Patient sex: F
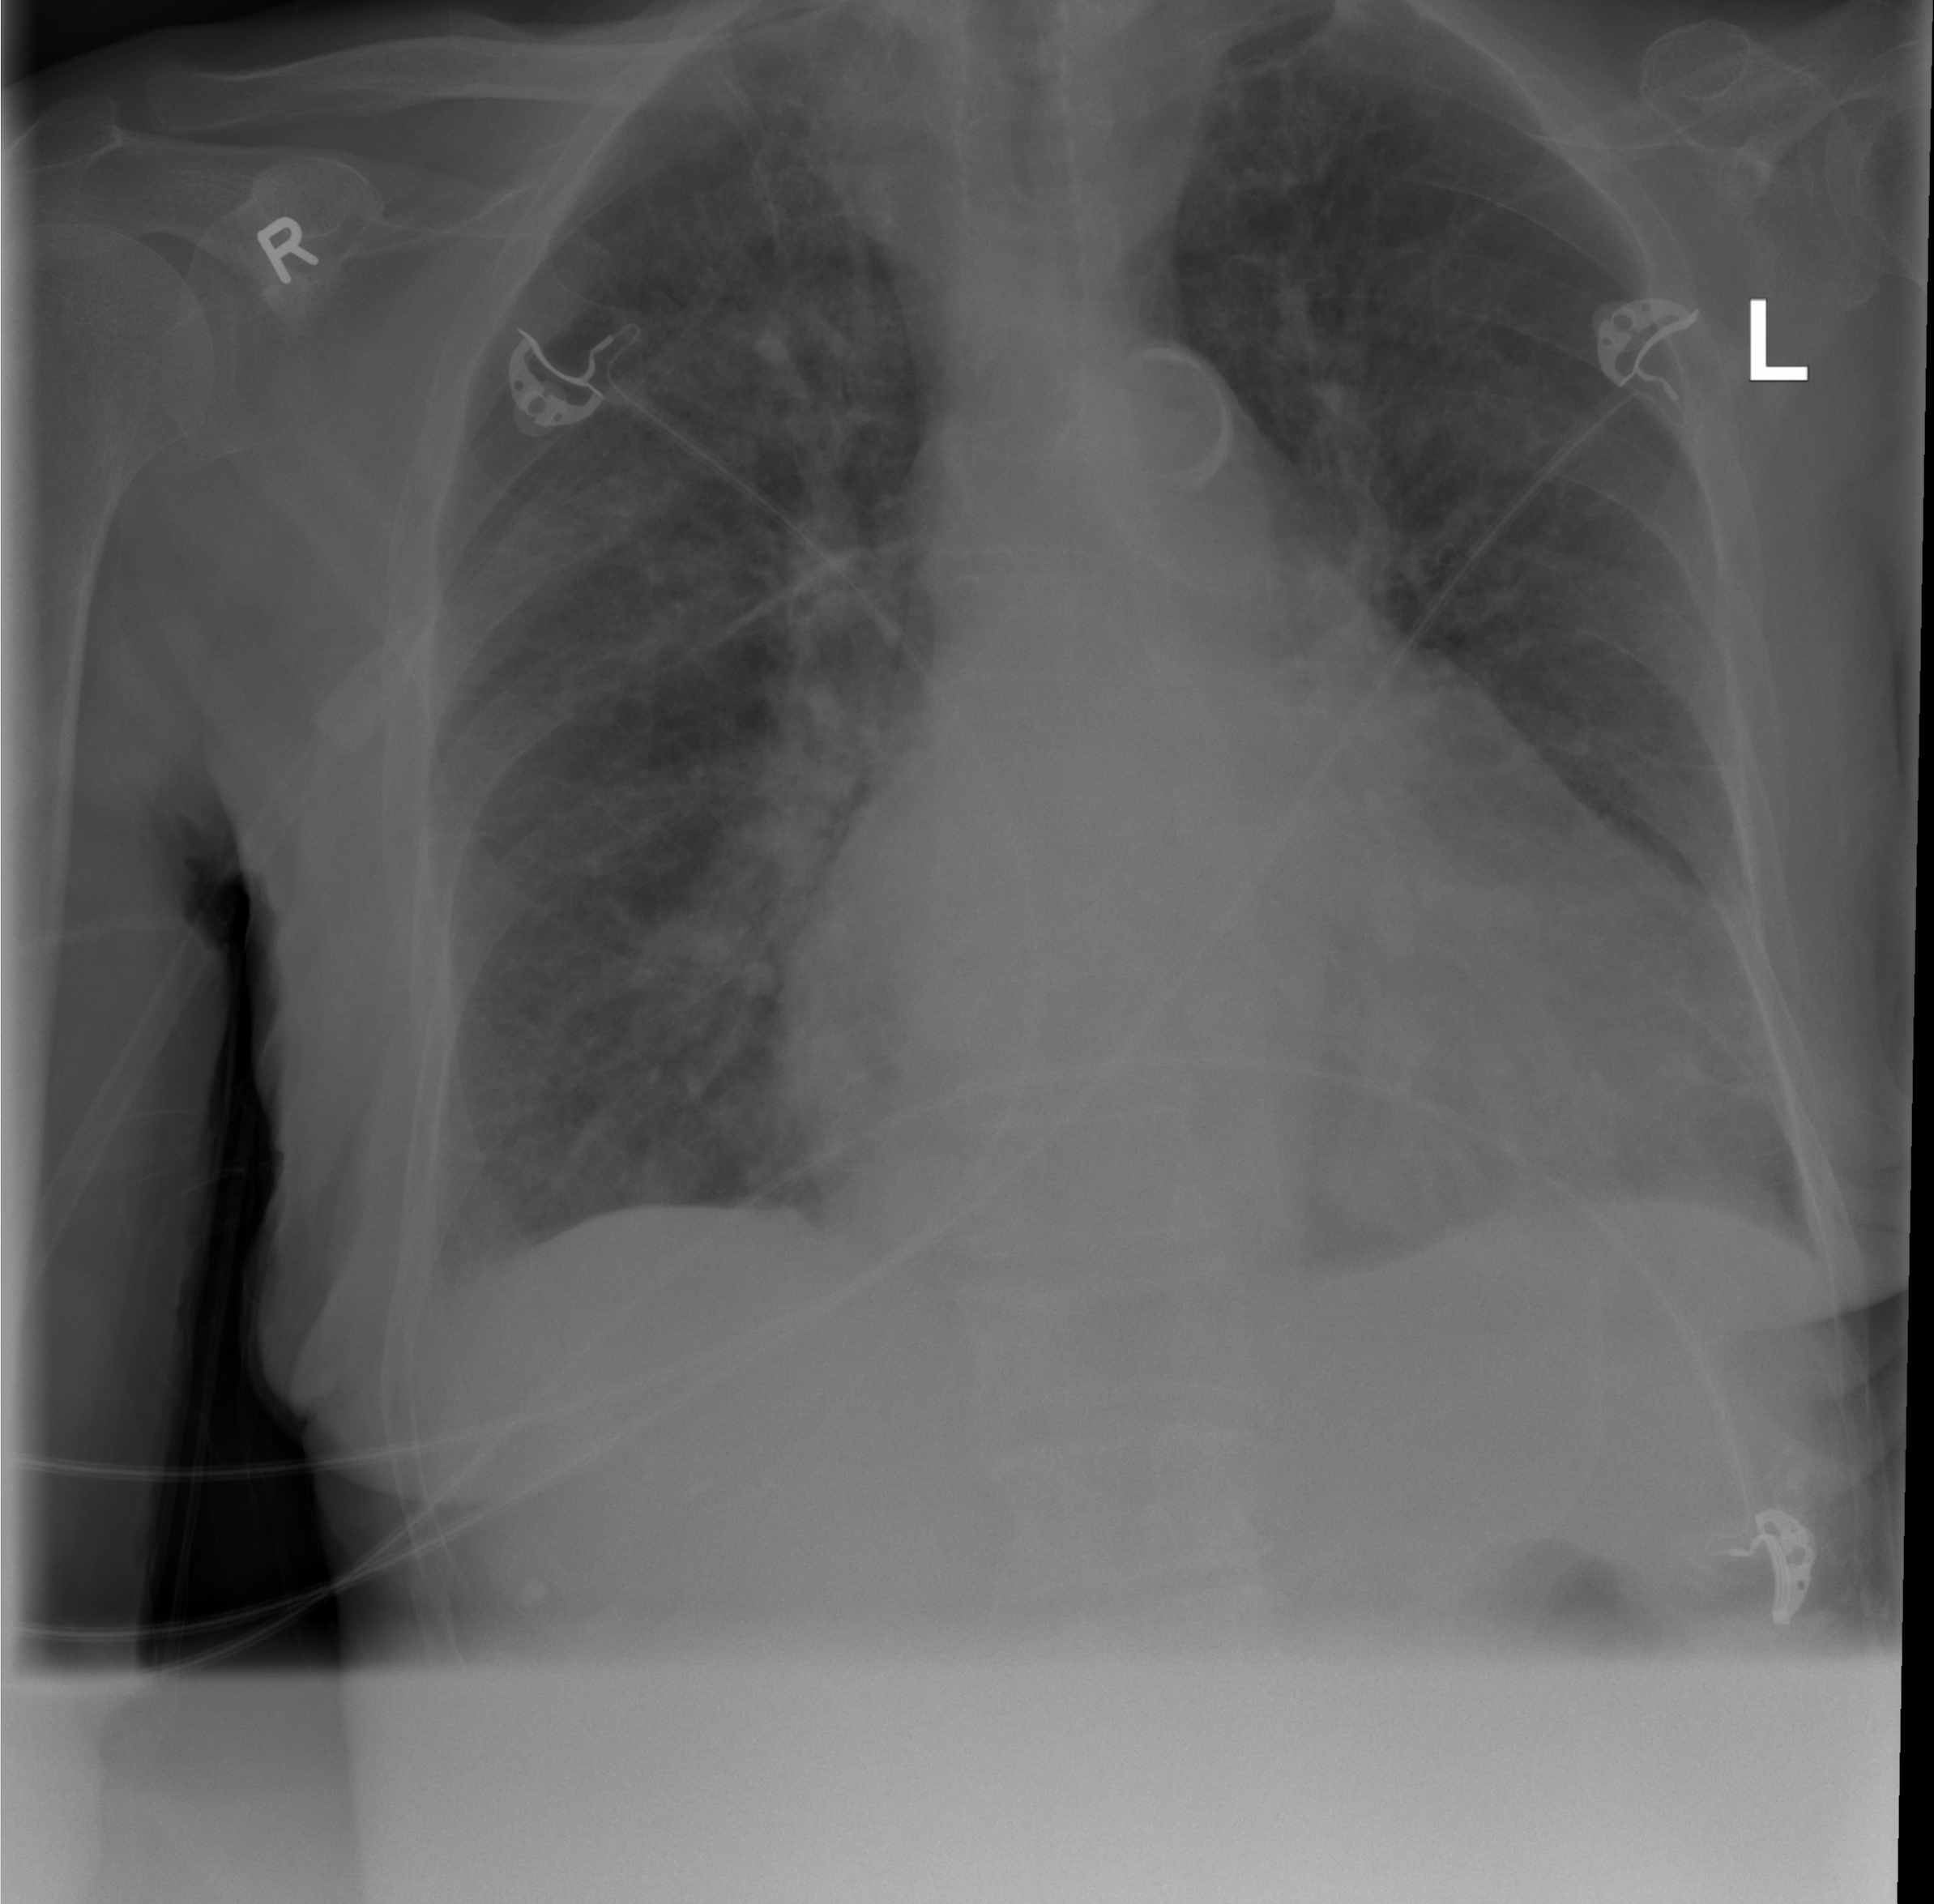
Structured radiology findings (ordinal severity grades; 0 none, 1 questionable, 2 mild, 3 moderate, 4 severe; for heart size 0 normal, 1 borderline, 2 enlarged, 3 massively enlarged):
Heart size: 3
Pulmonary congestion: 2
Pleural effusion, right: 2
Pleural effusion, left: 2
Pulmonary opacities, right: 0
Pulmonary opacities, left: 0
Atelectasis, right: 2
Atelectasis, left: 2